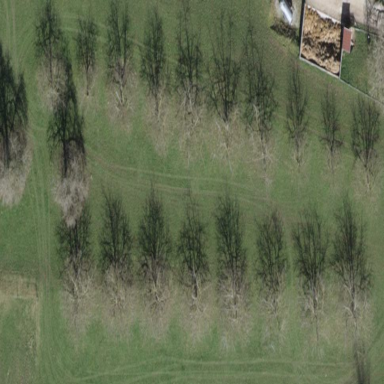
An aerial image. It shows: Orchard.